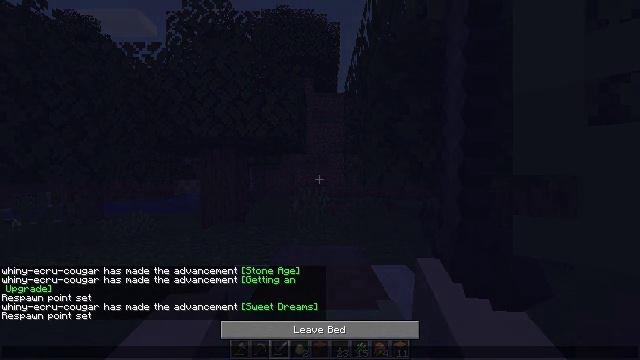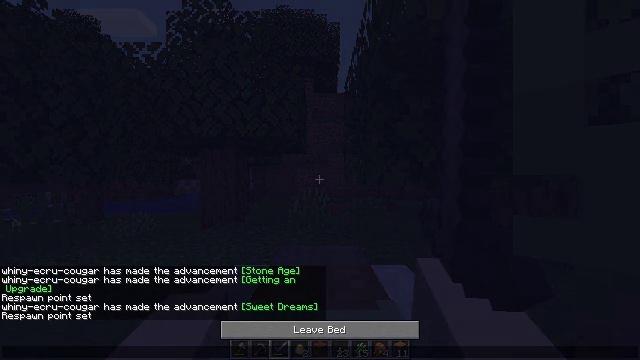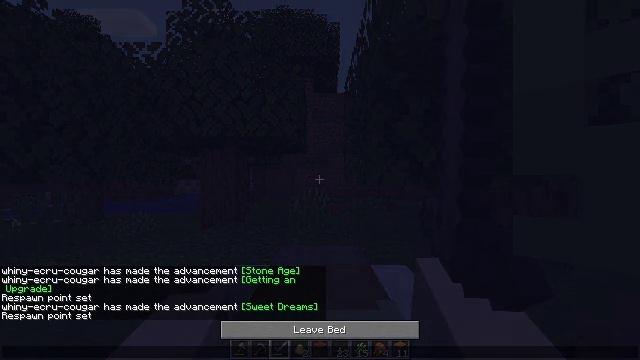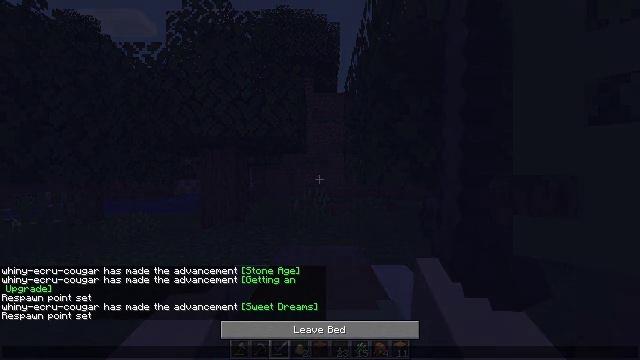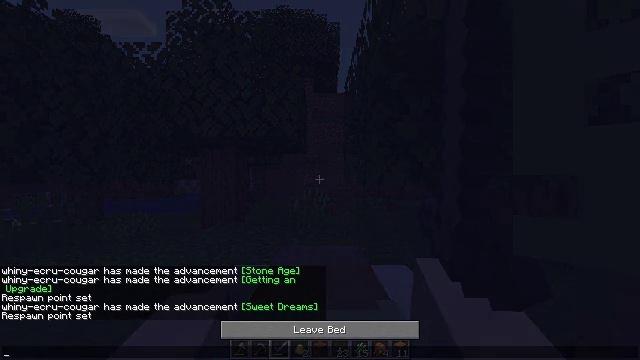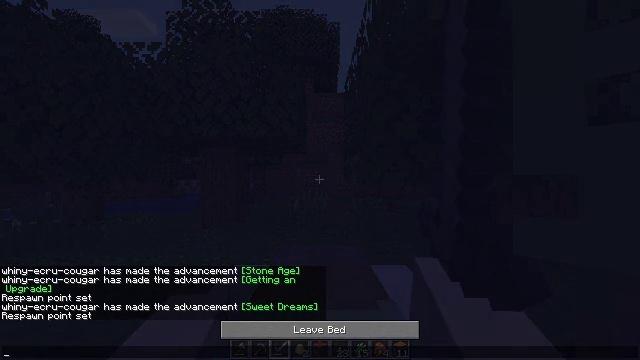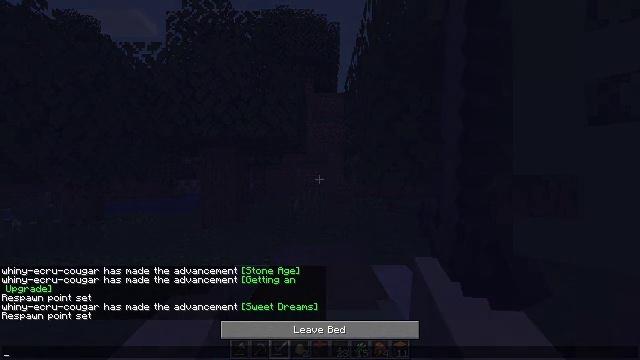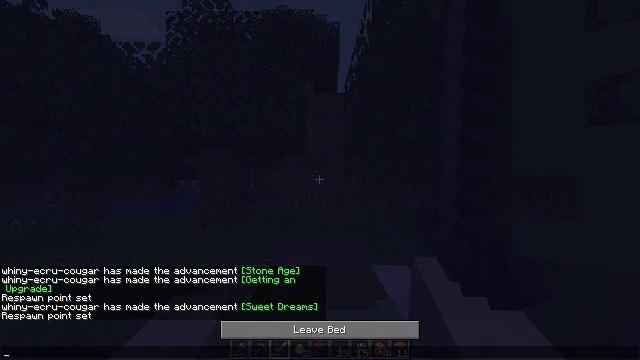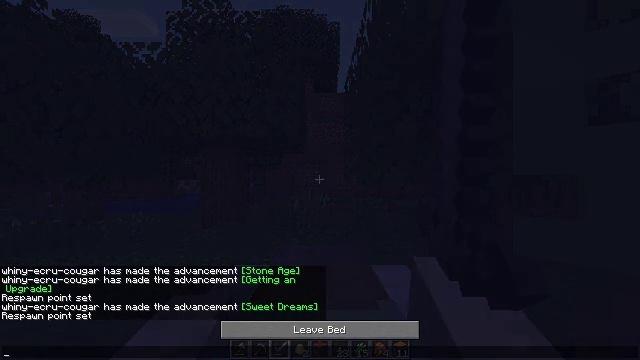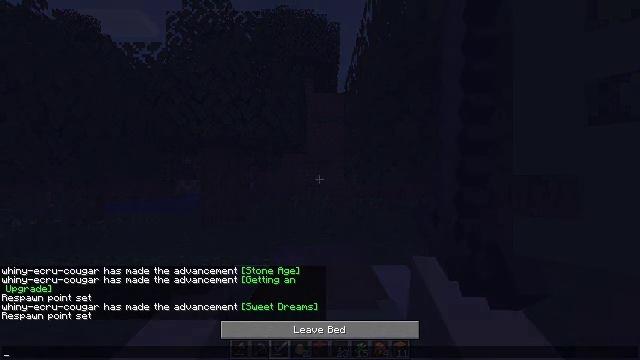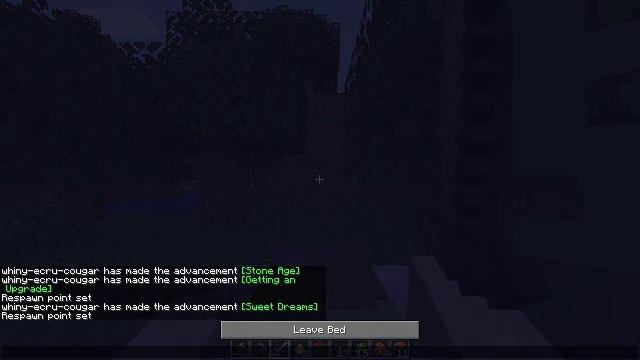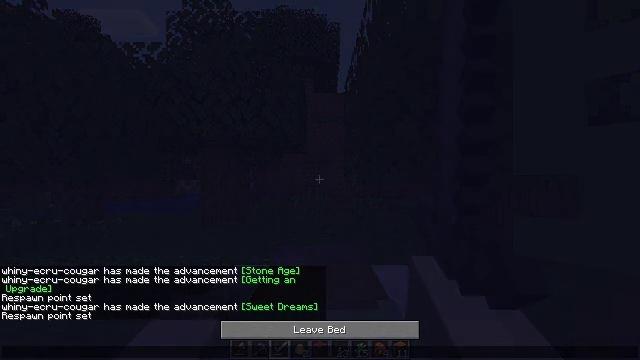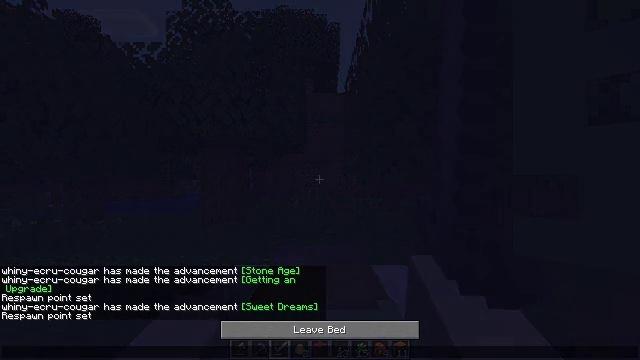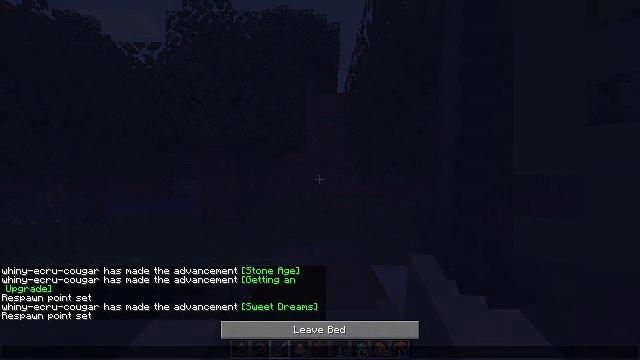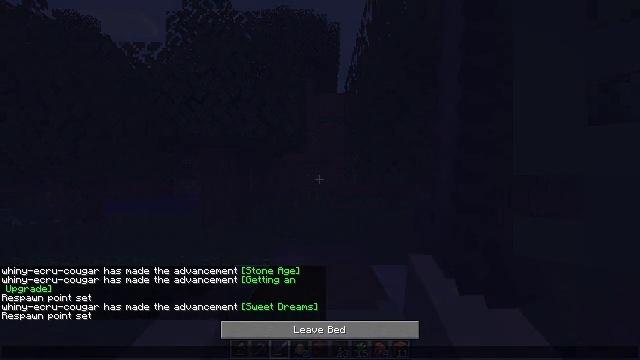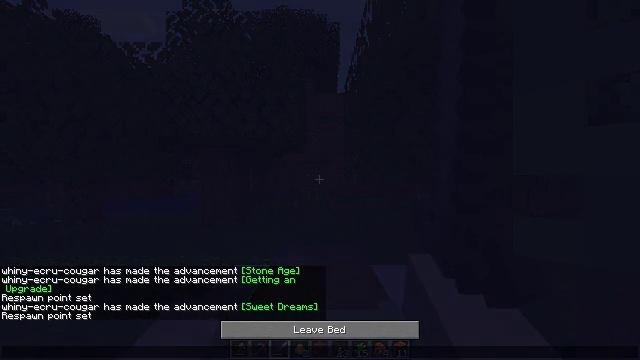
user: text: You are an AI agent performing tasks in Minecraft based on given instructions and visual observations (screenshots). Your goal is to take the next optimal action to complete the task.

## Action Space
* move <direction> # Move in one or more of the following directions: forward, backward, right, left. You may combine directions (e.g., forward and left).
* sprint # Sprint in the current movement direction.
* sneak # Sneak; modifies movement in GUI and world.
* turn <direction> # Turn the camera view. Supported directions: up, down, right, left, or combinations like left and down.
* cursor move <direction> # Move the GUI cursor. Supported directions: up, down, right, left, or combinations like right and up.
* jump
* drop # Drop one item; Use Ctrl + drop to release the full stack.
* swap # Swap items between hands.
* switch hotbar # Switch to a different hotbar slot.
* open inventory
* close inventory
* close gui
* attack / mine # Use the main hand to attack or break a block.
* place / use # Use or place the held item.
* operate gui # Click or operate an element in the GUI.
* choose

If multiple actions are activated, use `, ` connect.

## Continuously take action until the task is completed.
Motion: motion action
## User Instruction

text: Remove the white bed from its place.
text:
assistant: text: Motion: no_op
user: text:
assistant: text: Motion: no_op
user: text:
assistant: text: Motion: no_op
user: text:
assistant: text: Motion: no_op
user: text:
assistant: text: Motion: no_op
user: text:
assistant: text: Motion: no_op
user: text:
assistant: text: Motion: no_op
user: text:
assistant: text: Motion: no_op
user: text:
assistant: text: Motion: no_op
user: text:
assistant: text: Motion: no_op
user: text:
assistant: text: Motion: no_op
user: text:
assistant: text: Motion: no_op
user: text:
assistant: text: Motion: no_op
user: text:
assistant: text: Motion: no_op
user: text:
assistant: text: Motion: no_op
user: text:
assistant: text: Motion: no_op
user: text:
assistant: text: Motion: no_op
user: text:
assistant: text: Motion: no_op
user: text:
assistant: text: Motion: no_op
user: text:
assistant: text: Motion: no_op
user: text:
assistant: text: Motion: no_op
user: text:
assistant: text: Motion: close gui
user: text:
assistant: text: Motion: turn left and down
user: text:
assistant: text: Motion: turn left and down
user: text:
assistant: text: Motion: no_op
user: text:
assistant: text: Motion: no_op
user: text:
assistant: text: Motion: no_op
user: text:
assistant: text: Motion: no_op
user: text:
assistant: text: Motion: no_op
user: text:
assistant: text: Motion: no_op